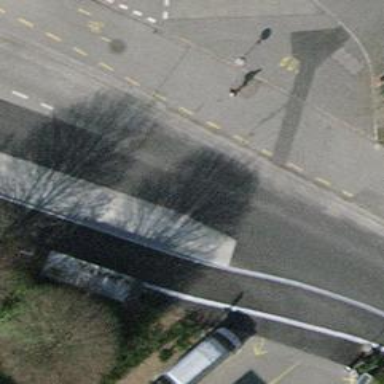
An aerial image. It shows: Turning circle on the road.